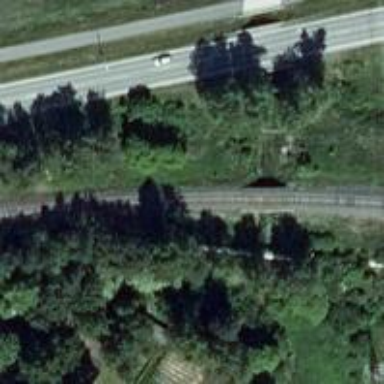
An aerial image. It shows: Railway bridge with B1 track class.